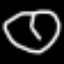
Label: clock